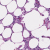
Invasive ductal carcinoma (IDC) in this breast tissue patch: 0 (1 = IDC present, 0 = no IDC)